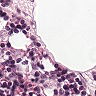
Metastatic tissue present: no